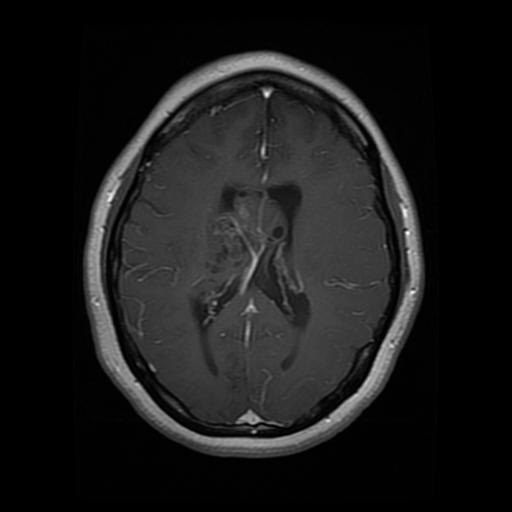
Label: glioma